Question: I'm having some trouble producing the image at the end of this question.
I created a container with a decoration with the correct border radius to curve the edges, my only problem is the transparent oval gradient. I can only create a circular one.
(I am new to flutter, and this is really the only component that got me stuck for hours :| )

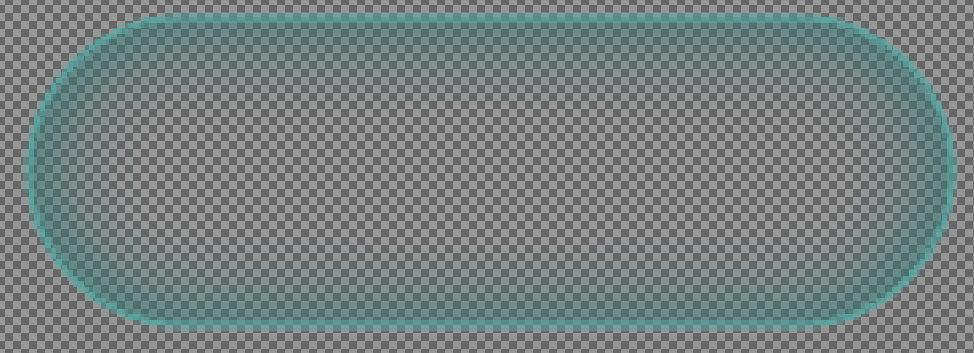
Answer: you can do one of two possibilities:
use 2 box shadow and add the inner shadow as your background color
like this
'''
Container(
width: 250.0,
height: 80.0,
alignment: Alignment.center,
child: Text("Hello World"),
decoration: BoxDecoration(
color: Colors.transparent,
boxShadow: [
BoxShadow(
color: Colors.blue,
offset: const Offset(0.0, 0.0),
),
BoxShadow(
color: Colors.white,
offset: const Offset(0.0, 0.0),
spreadRadius: -12.0,
blurRadius: 12.0,
),
],
),
);
'''
or you use a radial gradient it's not quite the same but it does the transparency
'''
Container(
width: 180.0,
height: 80.0,
alignment: Alignment.center,
child: Text("Hello World"),
decoration: BoxDecoration(
borderRadius: BorderRadius.circular(5.0),
border: Border.all(color: Colors.black),
gradient: RadialGradient(
colors: [
Colors.transparent,
Colors.blue
],
focal: Alignment.center,
radius: 2.0
)
),
);
'''